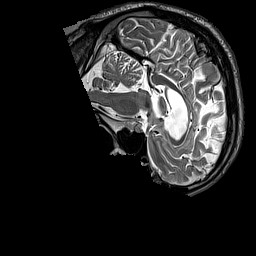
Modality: T2w
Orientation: sagittal
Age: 66
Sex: male
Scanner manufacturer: siemens
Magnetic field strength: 3 T
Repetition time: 3.2 s
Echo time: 0.212 s